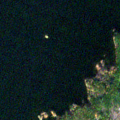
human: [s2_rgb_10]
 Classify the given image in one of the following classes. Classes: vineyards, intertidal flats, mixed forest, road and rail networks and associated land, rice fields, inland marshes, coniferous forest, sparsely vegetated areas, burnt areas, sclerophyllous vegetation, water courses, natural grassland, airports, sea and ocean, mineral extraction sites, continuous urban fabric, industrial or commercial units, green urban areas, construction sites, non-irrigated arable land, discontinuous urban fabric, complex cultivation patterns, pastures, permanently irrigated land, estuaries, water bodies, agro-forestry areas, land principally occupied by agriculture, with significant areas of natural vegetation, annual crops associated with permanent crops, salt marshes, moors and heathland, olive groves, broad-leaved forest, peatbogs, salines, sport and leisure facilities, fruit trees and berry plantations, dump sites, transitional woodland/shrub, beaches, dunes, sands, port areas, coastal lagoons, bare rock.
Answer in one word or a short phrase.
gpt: coniferous forest, water bodies